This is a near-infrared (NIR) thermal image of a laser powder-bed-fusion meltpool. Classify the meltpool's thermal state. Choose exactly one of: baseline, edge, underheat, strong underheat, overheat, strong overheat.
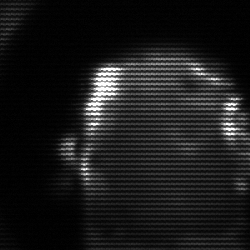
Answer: baseline